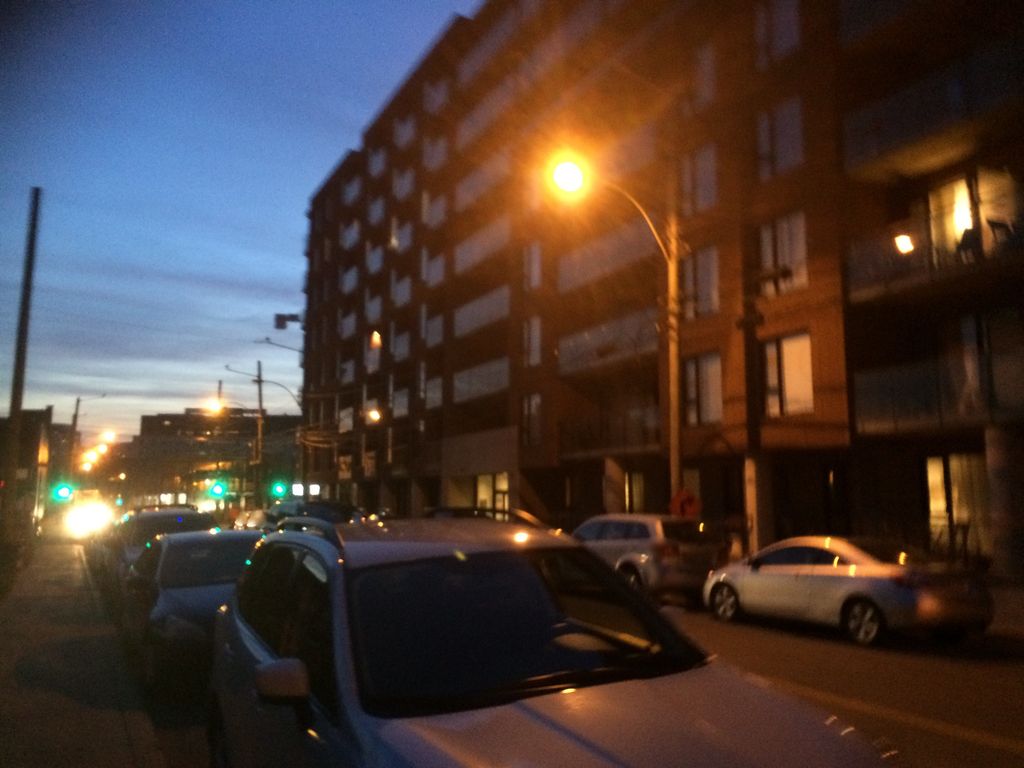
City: montreal